Question: I have a graph/plot area which looks like following:

As you can see that the grid lines are not equi-distant.
Following is the code of plotting ticks and grid lines. Since the scale is logarithmic, I figured-out that following shall be a convenient method of transformation.
'''
function setUpflot(){
// setup plot
myTestArray = getRandomData();
var options = {
// series : { shadowSize: 0, splines: {show:true,lineWidth:1}},
series : { },
xaxis : { tickLength:0, show: false },
yaxis :{
//position: "left",
ticks: [[55,""],[68.75,""],[82.5,""],[96.25,""],[110,"110"],
[136.25,""],[165,""],[192.5,""],[220,"220"],[275,""],[330,""],
[385,""],[440,"440"],[550,""],[660,""],[770,""],[880,""]],
transform:function(v){return Math.log(v*1.44);},
tickColor:"rgba(148,129,151,0.5)",
min: minGraphY, max:maxGraphY,show: true
},
y2axis :{
//position: "right",
ticks: [[55,""],[68.75,""],[82.5,""],[96.25,""],[110,"A2"],
[136.25,""],[165,""],[192.5,""],[220,"A3"],[275,""],[330,""],
[385,""],[440,"A4"],[550,""],[660,""],[770,""],[880,""]],
alignTicksWithAxis: true,
transform:function(v){return Math.log(v*1.44);},
tickColor:"rgba(148,129,151,0.5)",
min: minGraphY,
max:maxGraphY,
show: true,
tickLength: 0
},
grid : {
borderWidth:0,
backgroundColor:
{
colors: ["#5d0d3f","#5d0d3f","#5d0d3f",
"#6e0326","#724922","#724922",
"#2a5631","#724922","#724922","#6e0326",
"#5d0d3f","#5d0d3f","#5d0d3f"]
}
}
};
'''
I need the grid lines to be equi-distant. How would I achieve that?
Thnx.
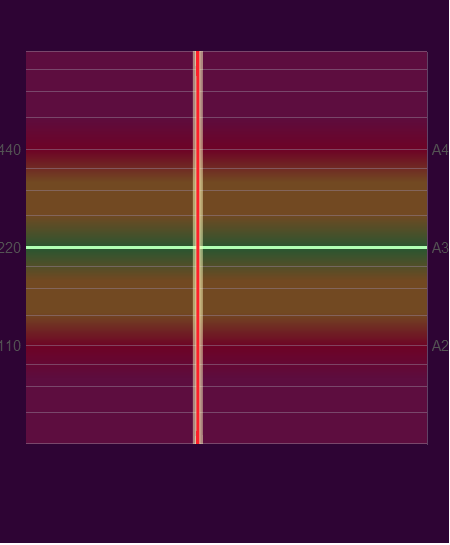
Answer: Finally, achieved it.
I had a logarithmic scale so I followed the following
: 55-880
: 55,110,220,440,880
Calculate log of Initial Steps
Calculate the differences between the log values -e.g- value_of_log(110) - value_of_log(55)
Using Brute Force/Hit'n'Trial, insert values between the Initial Steps so that the differences between the log values remain same.
I have attached the screenshots as sample.

Hope This Helps !